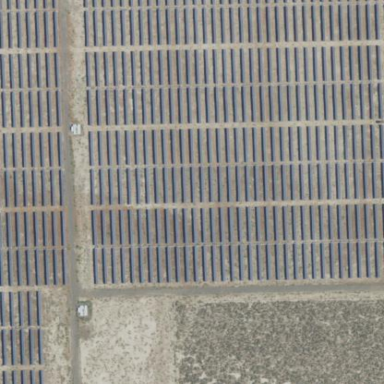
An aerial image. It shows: Solar power plant with photovoltaic technology surrounded by fence.